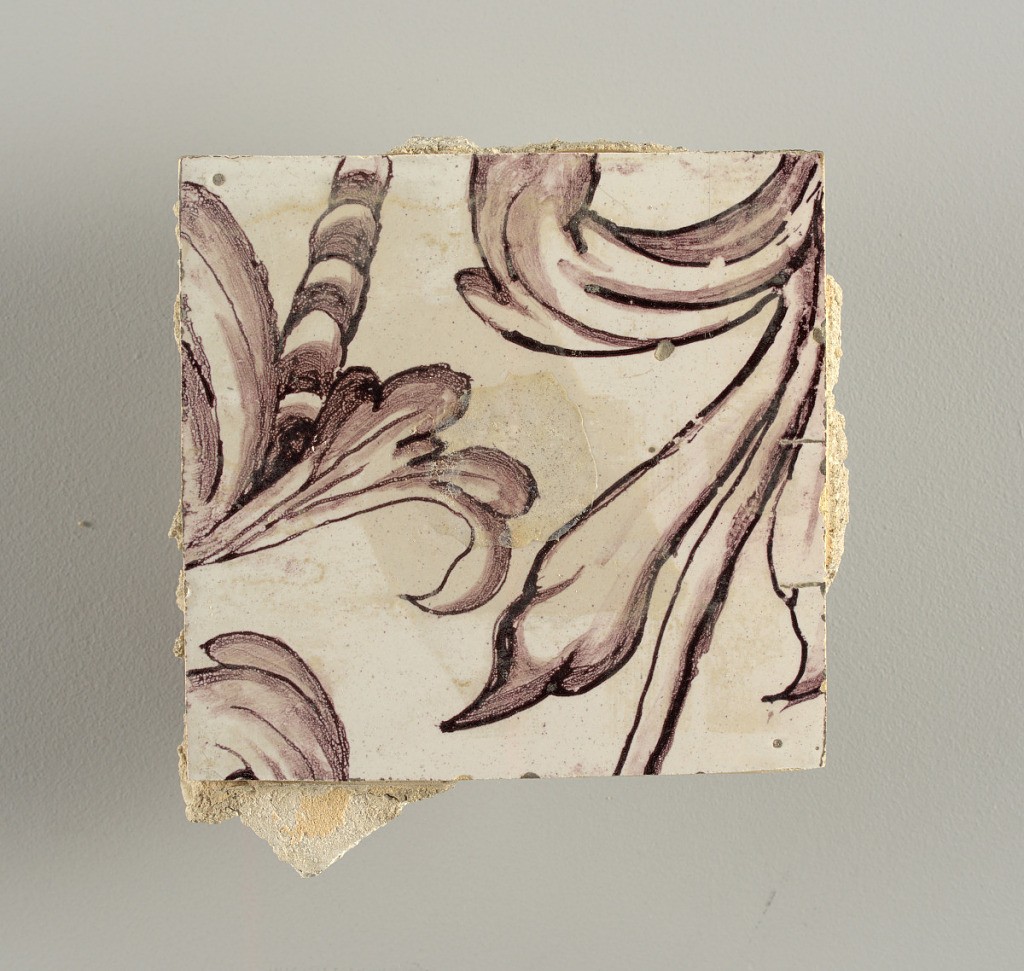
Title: Wall facing
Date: ca. 1725
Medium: tin-glazed earthenware, underglaze
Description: Two vertical rectangles, twenty-three tiles high.  A) Nine tiles wide at top; seven tiles wide at bottom.  B) Ten and one-half tiles wide.

Arabesque design of foliage.  A) with centered figure of Justice under a canopy.  B) with centered urn.